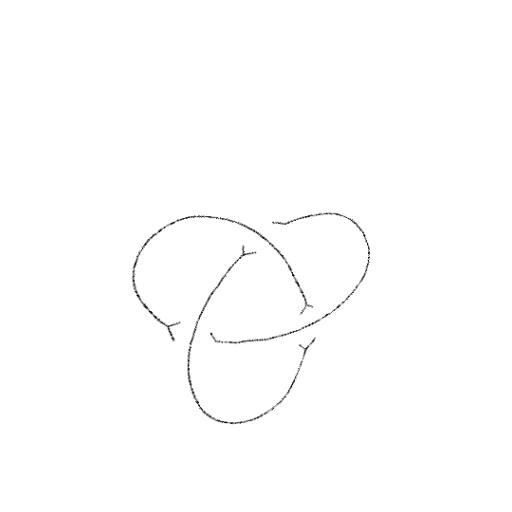
Crossing number: 3